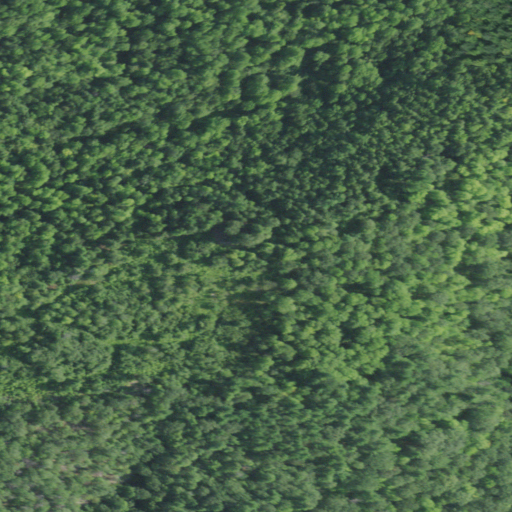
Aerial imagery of mountain in New York named Bennett Hill containing evergreen forest, deciduous forest, and mixed forest